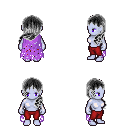
a pixel art fantasy rpg character, female body template, dark elf, purple skin, maroon tattered cape, red pants, gray left-swept hairstyle, four views (front, back, left, right), 2x2 character sprite sheet, small pixel art, hard edges, no anti-aliasing